Interaction volume radius: 5 \u00c5
Interaction volume height: 25 \u00c5
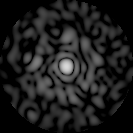
Disorder parameter: 0.8942